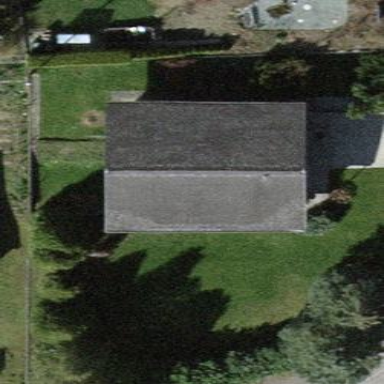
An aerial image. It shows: Gabled house with grey roof tiles.